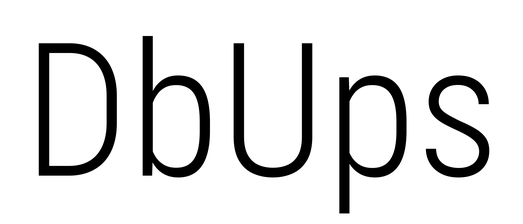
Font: Roboto_Condensed_Light